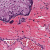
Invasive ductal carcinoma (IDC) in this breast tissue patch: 0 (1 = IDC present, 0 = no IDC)